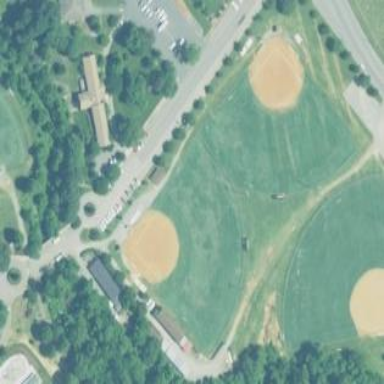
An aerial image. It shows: Baseball pitch for leisure land activities.